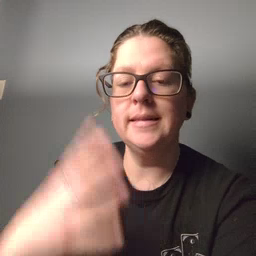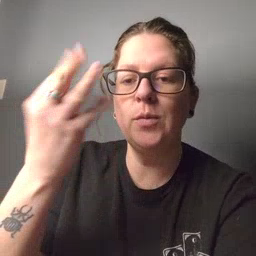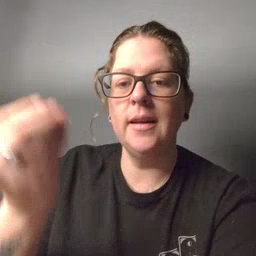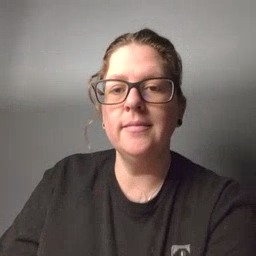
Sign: outside